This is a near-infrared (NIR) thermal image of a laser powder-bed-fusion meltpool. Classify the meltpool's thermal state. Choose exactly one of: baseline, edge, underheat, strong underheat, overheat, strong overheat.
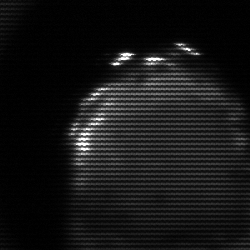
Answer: edge